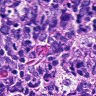
Metastatic tissue present: no